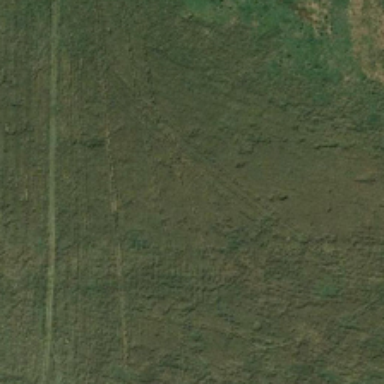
It is a piece of green meadow .